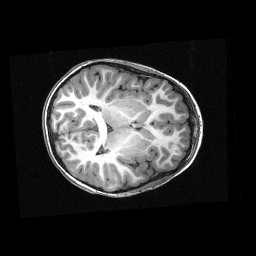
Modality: T1w
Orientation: axial
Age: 8
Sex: male
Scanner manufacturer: siemens
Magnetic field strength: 3 T
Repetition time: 2.3 s
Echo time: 0.00336 s